Question: I developing a language learning application in c#.
this application has one part that name is matching word by word. in this part i have 2 columns. left column has master word and right column has word meaning. i want user click on button in left column. when release click a line snap to mouse pointer and when click on the meaning line snap to the button of right column like draw line in photoshop or tell me more language learning. thank you.

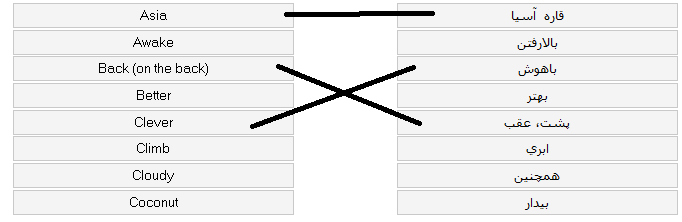
Answer: You can use 'Canvas' layout for your application.
I dont know your code but i coded <URL>.
In XAML file Canvas control looks like this:
'''
<Canvas Name="myCanvas">
<Button Name="btn1" Content="Asia" Width="100" Height="30" Click="btn1_Click" Canvas.Left="201" Canvas.Top="143"/>
<Button Name="btn2" Content="Arabic" Canvas.Left="473" Width="100" Height="30" Canvas.Top="93"/>
</Canvas>
'''
In .CS file 'btn1_Click' function should implemented like this:
'''
private void btn1_Click(object sender, RoutedEventArgs e)
{
Point btn1Point = btn1.TransformToAncestor(this).Transform(new Point(0, 0));
Point btn2Point = btn2.TransformToAncestor(this).Transform(new Point(0, 0));
Line l = new Line();
l.Stroke = new SolidColorBrush(Colors.Black);
l.StrokeThickness = 2.0;
l.X1 = btn1Point.X + btn1.ActualWidth;
l.X2 = btn2Point.X;
l.Y1 = btn1Point.Y + btn1.ActualHeight/2;
l.Y2 = btn2Point.Y + btn2.ActualHeight / 2;
myCanvas.Children.Add(l);
}
'''